Field crop: maize
Growth stage: 2
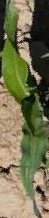
Species: maize